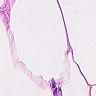
Metastatic tissue present: no